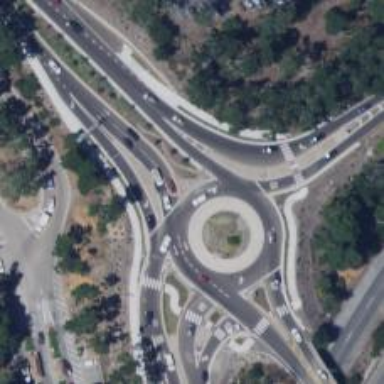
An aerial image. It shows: Primary highway with asphalt surface leading to roundabout.